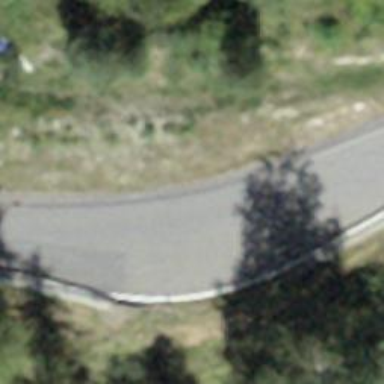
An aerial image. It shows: Passing place on the road.